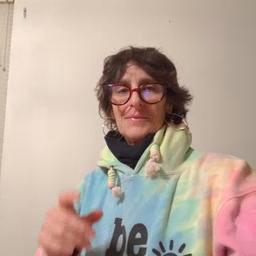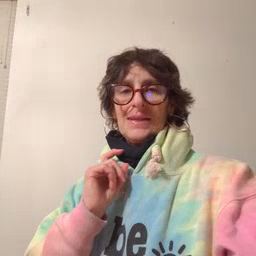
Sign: gift